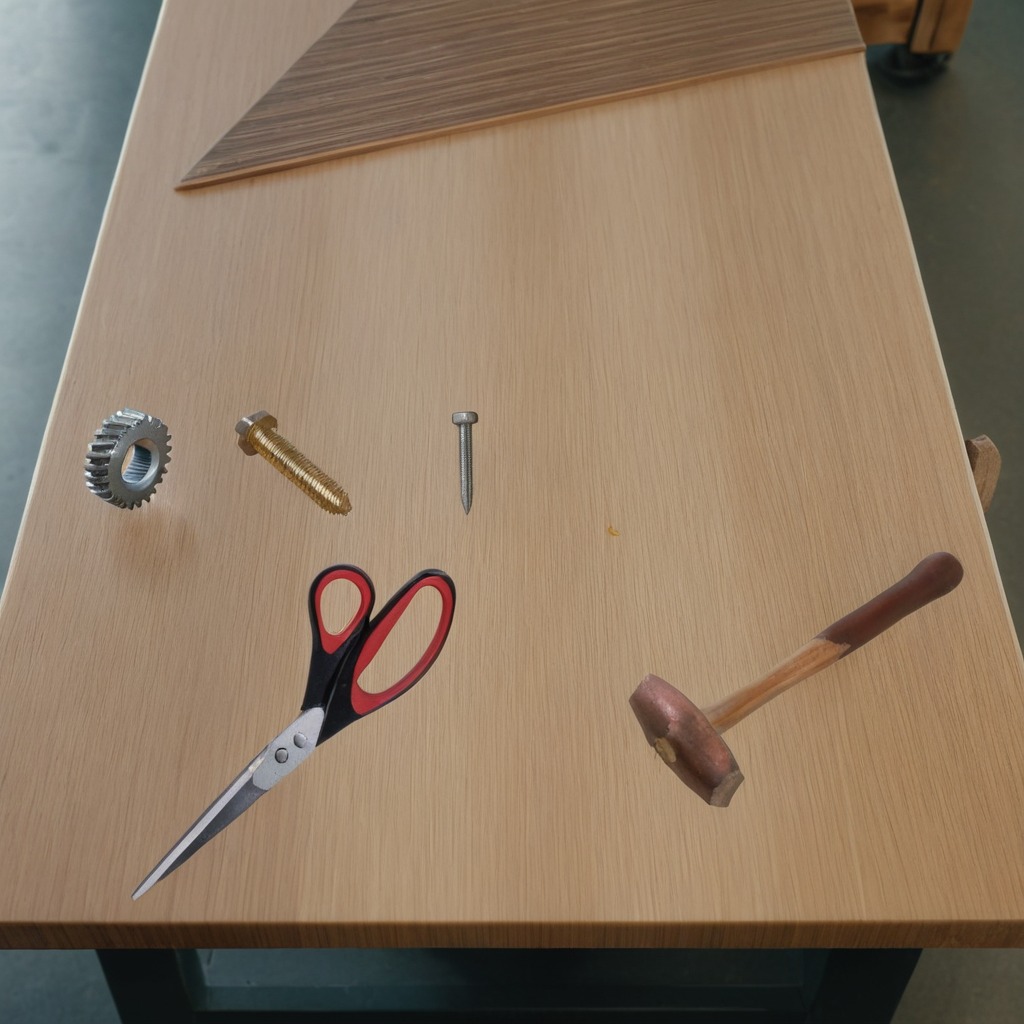
A steel gear with teeth, a metal machine screw, an iron nail, a hammer, and a pair of scissors are lying on a workbench inside a coastal fishing gear workshop.